Interaction volume radius: 5 \u00c5
Interaction volume height: 25 \u00c5
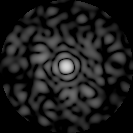
Disorder parameter: 0.8017